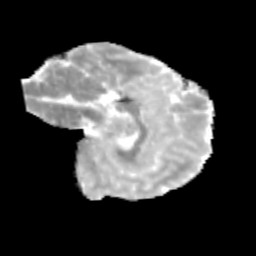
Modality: MD
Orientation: sagittal
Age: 11
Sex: male
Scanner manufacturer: siemens
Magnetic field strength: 3 T
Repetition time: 3.8 s
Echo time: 0.07 s